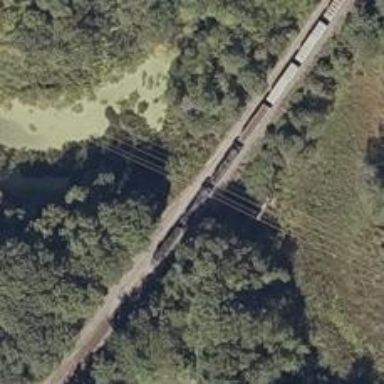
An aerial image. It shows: Junction on the railway.